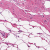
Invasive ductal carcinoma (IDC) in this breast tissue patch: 0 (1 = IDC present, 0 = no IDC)